Question: I am developing an ASP.Net MVC 3 application using C# and SQL Server 2005.
I have created a button which will appear a fieldset when it will be clicked on (and that using a Jquery affect slide down).
The fieldset contain a form.
When I have created a DropDownList i this form,,,I have called a list from a FormViewModel (because i am using Entity Framework and Code First approach).
the problem is : when i open the page, this exception appears :
'''
NullReferenceException was unhadled by user code. Object reference not set to an instance of an object.
'''
It's related to the 'PostesItems', I don't know why he demand a declaration of the object because i import it from the viewModel.
This is the code of the view :
'''
<%@ Page Title="" Language="C#" Inherits="System.Web.Mvc.ViewPage<MvcApplication2.Models.FlowViewModel>" %>
<% using (Html.BeginForm()) { %>
<%: Html.ValidationSummary(true) %>
<fieldset class="parametrage">
<legend>Gestion de Gamme</legend>
<div><%:Html.Label("Poste :")%><%: Html.DropDownList("SelectedPoste", new SelectList(Model.PostesItems, "ID_Poste", "ID_Poste"))%></div>
<div><%:Html.Label("Nombre de Passage :")%><%: Html.DropDownList("SelectedGamme", new SelectList(Model.GaItems,"Nbr_Passage","Nbr_Passage") )%></div>
</fieldset>
<% } %>
'''
and this the FlowViewModel which I called :
'''
namespace MvcApplication2.Models
{
public class FlowViewModel
{
[Key]
public string IDv { get; set; }
public List<Poste> PostesItems { get; set; }
public List<Profile_Ga> Profile_GaItems { get; set; }
public List<Gamme> GaItems { get; set; }
public int SelectedProfile_Ga { get; set; }
public int SelectedGamme{ get; set; }
public int SelectedPoste { get; set; }
}
}
'''
and this the controller which show the view :
'''
private GammeContext db = new GammeContext();
//
// GET: /ProfileGa/
[HttpGet]
public ActionResult Index(Profile_Ga profile_ga, Poste poste)
{
var viewModel = new FlowViewModel();
viewModel.PostesItems = db.Postes.ToList();
viewModel.Profile_GaItems = db.Profil_Gas.ToList();
viewModel.GaItems = db.Gammes.ToList();
return View(viewModel);
}
'''
this is the Poste Model :
'''
namespace MvcApplication2.Models
{
public class Poste
{
[Required]
[Key]
[Display(Name = "ID Poste :")]
public string ID_Poste { get; set; }
[Required]
[Display(Name = "Nom Poste:")]
public string nom_Poste { get; set; }
[Required]
[Display(Name = "Application :")]
public string Application { get; set; }
[Required]
[Display(Name = "In Poste :")]
public string In_Po { get; set; }
[Required]
[Display(Name = "Out Poste :")]
public string Out_Po { get; set; }
[Required]
[Display(Name = "Etat :")]
public string Etat { get; set; }
[Required]
[ForeignKey("Ligne")]
[Display(Name = "ID Ligne :")]
public string ID_Ligne { get; set; }
[Required]
[Display(Name = "Mouvement :")]
public string Mouvement { get; set; }
public virtual Ligne Ligne { get; set; }
public IEnumerable<Ligne> Lignes { get; set; }
public virtual ICollection<Poste> Postes { get; set; }
}
'''
and this the Gamme Model :
'''
public class Gamme
{
[Key]
[Column(Order = 0)]
[ForeignKey("Profile_Ga")]
public string ID_Gamme { get; set; }
[Key]
[Column(Order = 1)]
[ForeignKey("Poste")]
public string ID_Poste { get; set; }
public int Position { get; set; }
public int Nbr_Passage { get; set; }
public string Last_Posts { get; set; }
public string Next_Posts { get; set; }
public virtual Poste Poste { get; set; }
public virtual Profile_Ga Profile_Ga { get; set; }
} }
'''
the error :

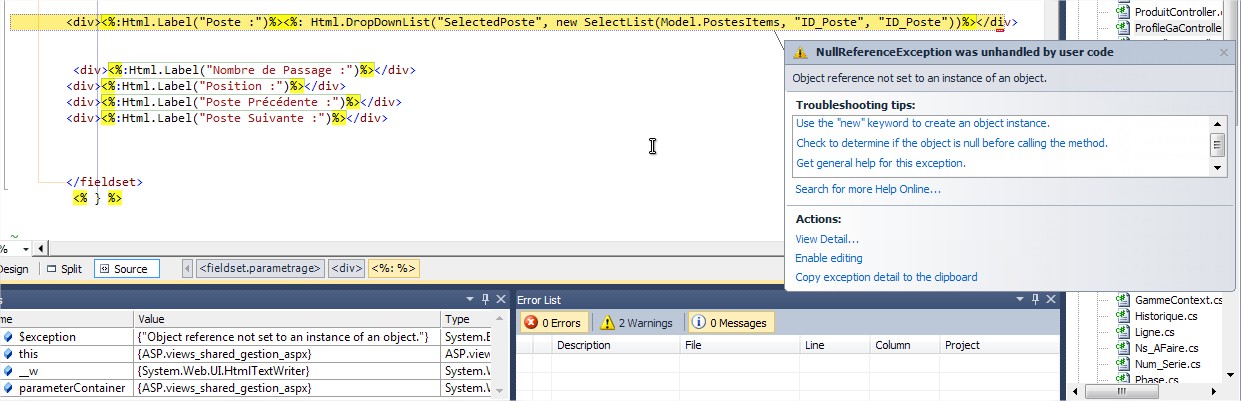
Answer: In your Index view there is js function that loads content from another controller action.
You problem is in 'AnnouarController'. Your method 'Gestion()' returns View with model of type 'FlowViewModel', but model is not initialized.
You should change at least to:
'''
public ActionResult Gestion()
{
var viewModel = new FlowViewModel();
viewModel.PostesItems = new SelectList(db.Postes.ToList(), "ID_Poste", "ID_Poste");
return View(viewModel);
}
'''